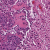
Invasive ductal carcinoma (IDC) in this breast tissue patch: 0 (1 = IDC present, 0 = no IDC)